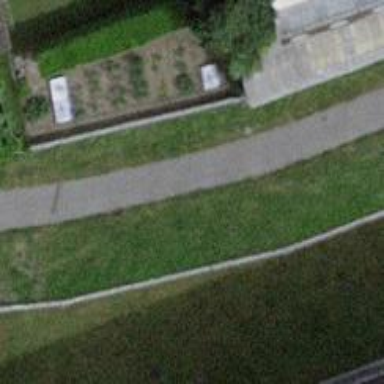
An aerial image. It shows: Footway.